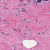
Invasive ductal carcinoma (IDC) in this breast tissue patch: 0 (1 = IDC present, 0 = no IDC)